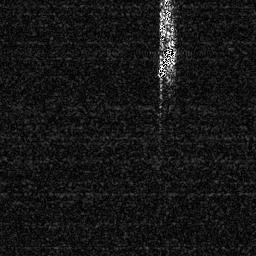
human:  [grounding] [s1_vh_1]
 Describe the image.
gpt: In the satellite image, there is  <ref>1 medium ship </ref> <box>[[60, 15, 68, 30, 0]]</box> located at top.